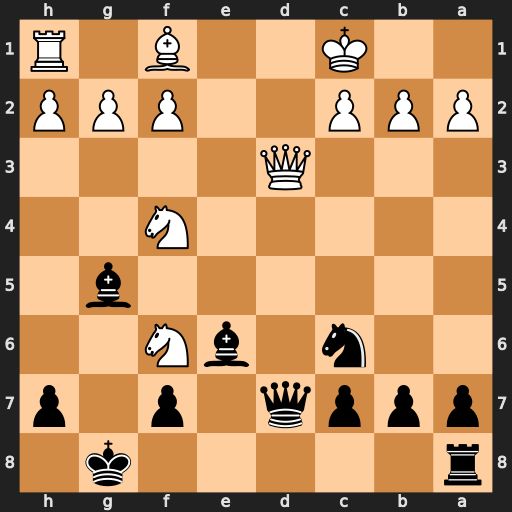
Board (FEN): r5k1/pppq1p1p/2n1bN2/6b1/5N2/3Q4/PPP2PPP/2K2B1R
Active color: b
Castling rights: -
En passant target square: -
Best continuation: Bxf6 Qxd7 Bxd7